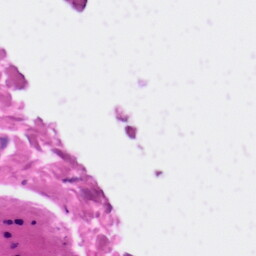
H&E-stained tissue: Skin